Field crop: maize
Growth stage: 2
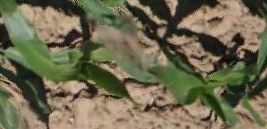
Species: maize